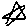
Label: star